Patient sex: M
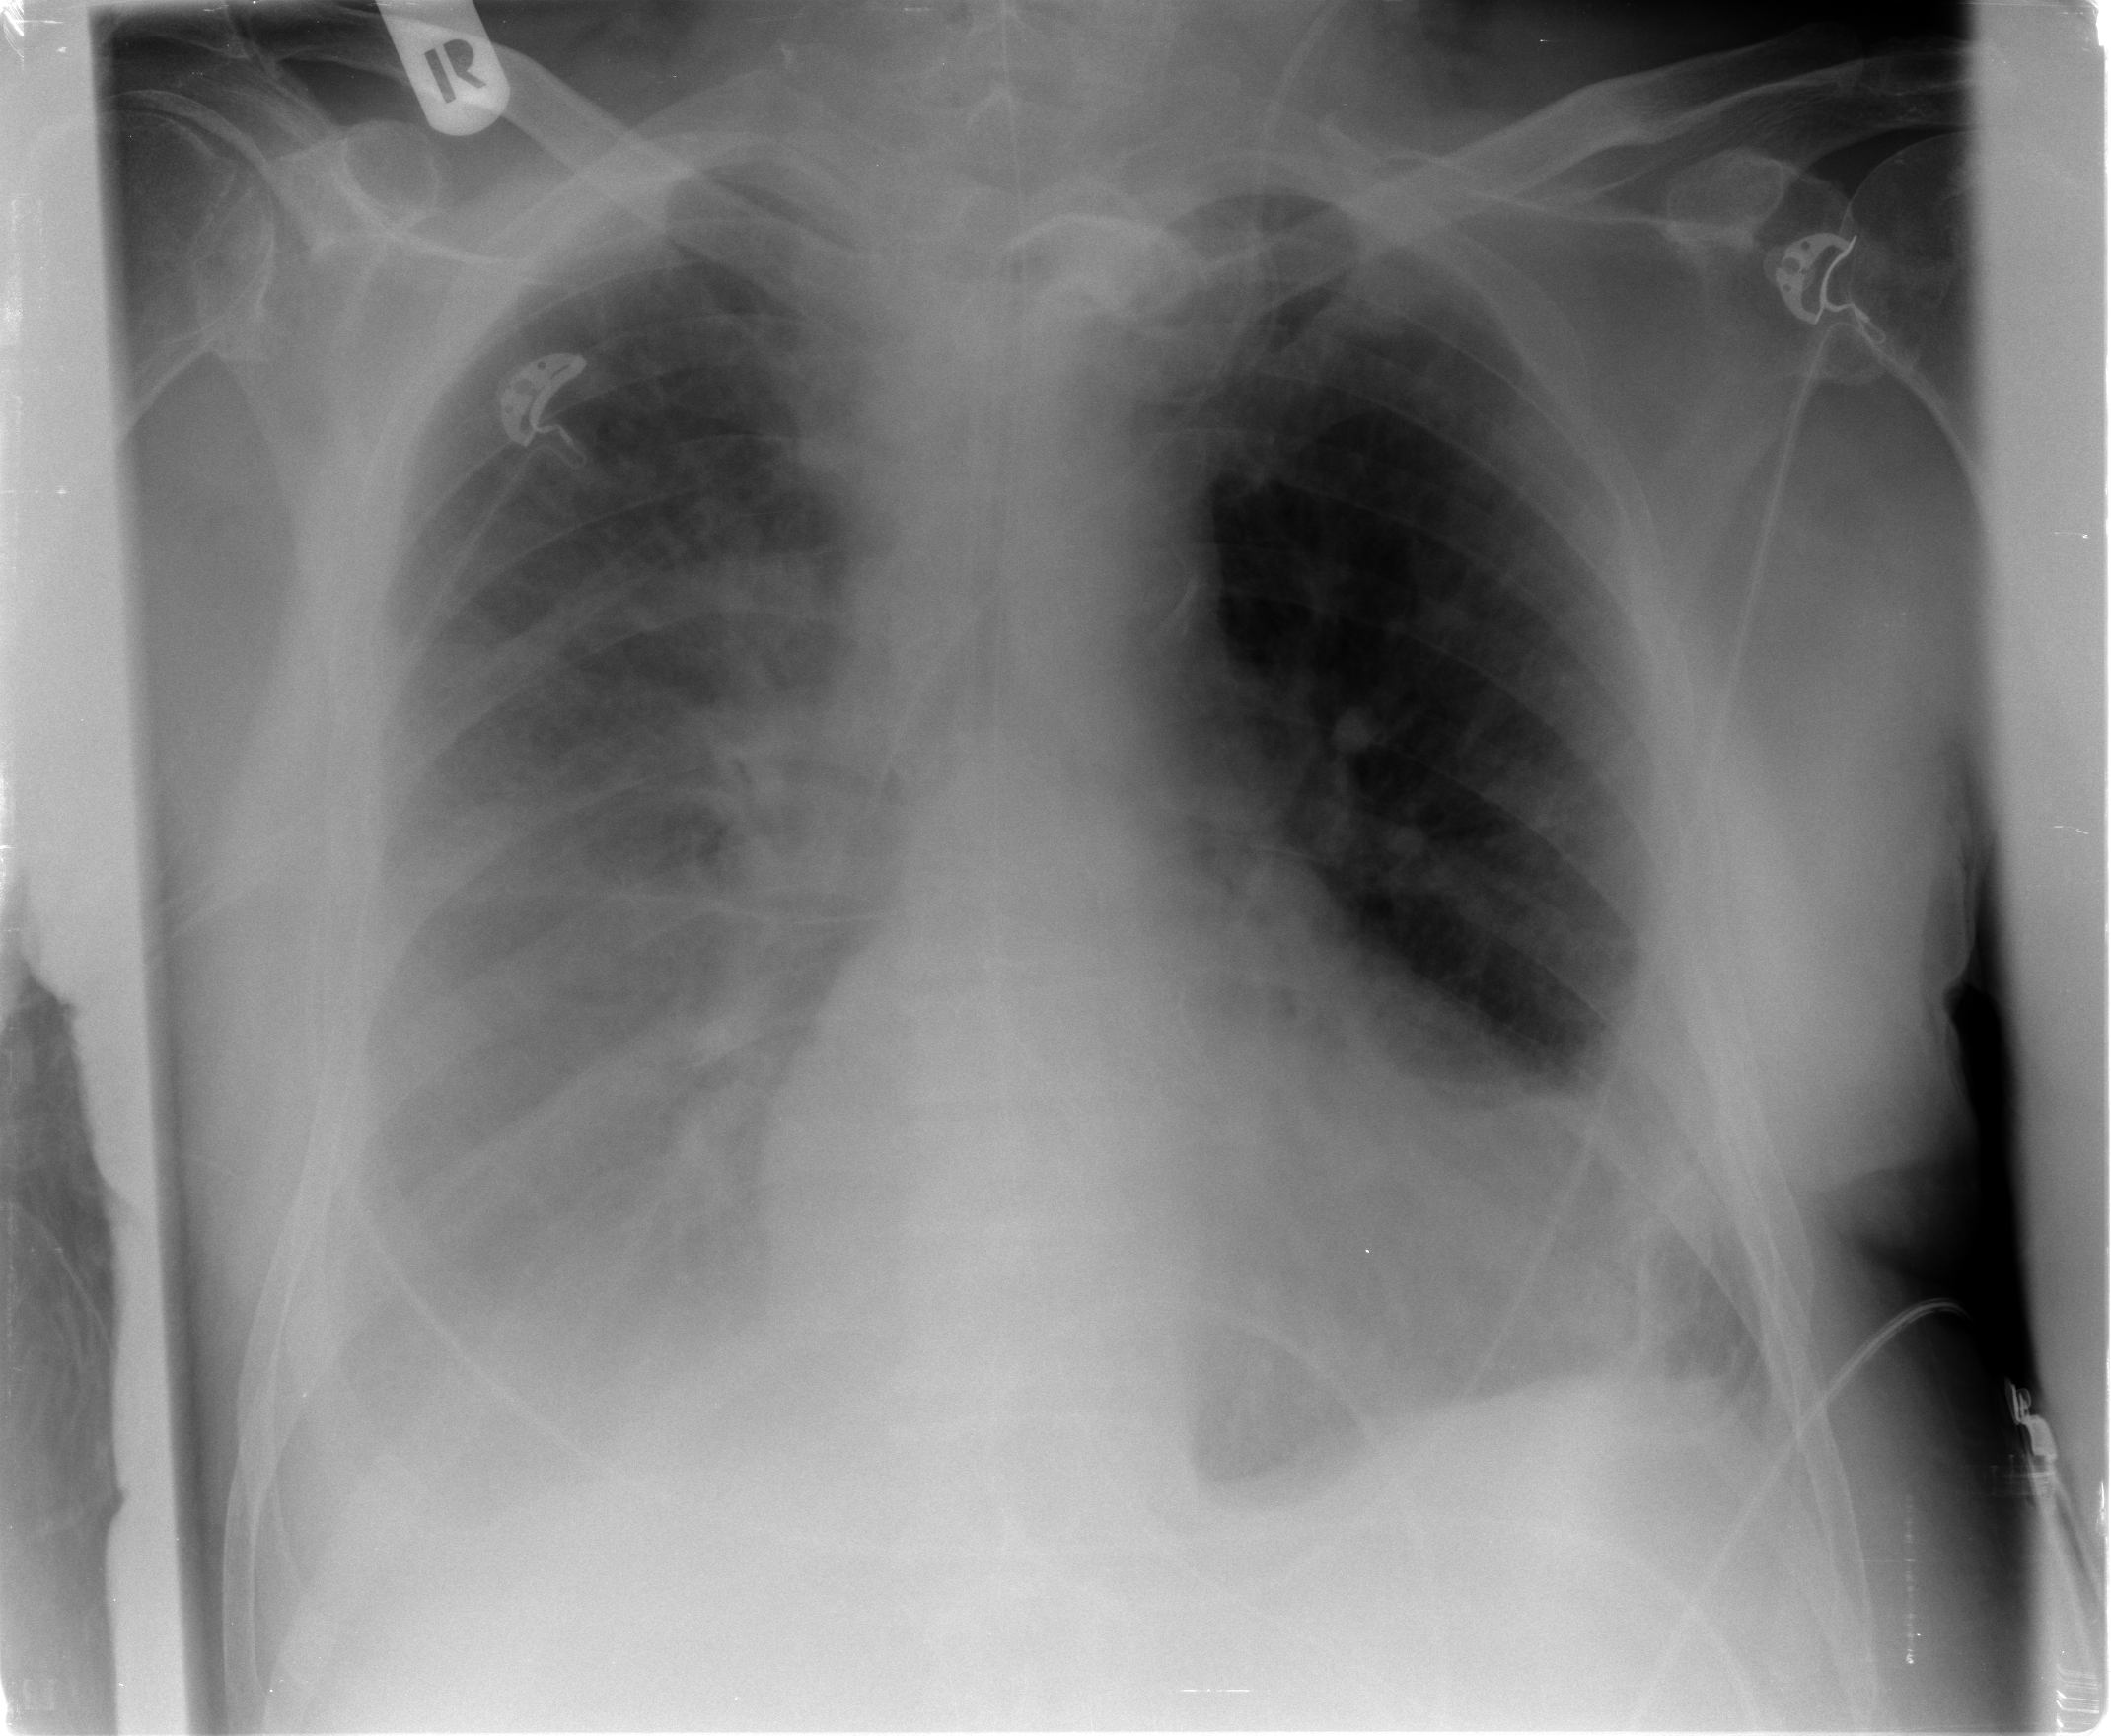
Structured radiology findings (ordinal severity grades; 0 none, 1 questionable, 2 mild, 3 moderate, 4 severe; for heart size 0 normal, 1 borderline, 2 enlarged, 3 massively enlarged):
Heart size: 2
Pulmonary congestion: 2
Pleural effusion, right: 3
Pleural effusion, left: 2
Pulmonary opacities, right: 3
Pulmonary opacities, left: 2
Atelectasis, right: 3
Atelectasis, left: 3